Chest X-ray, PA view. Patient: 37 years old, sex F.
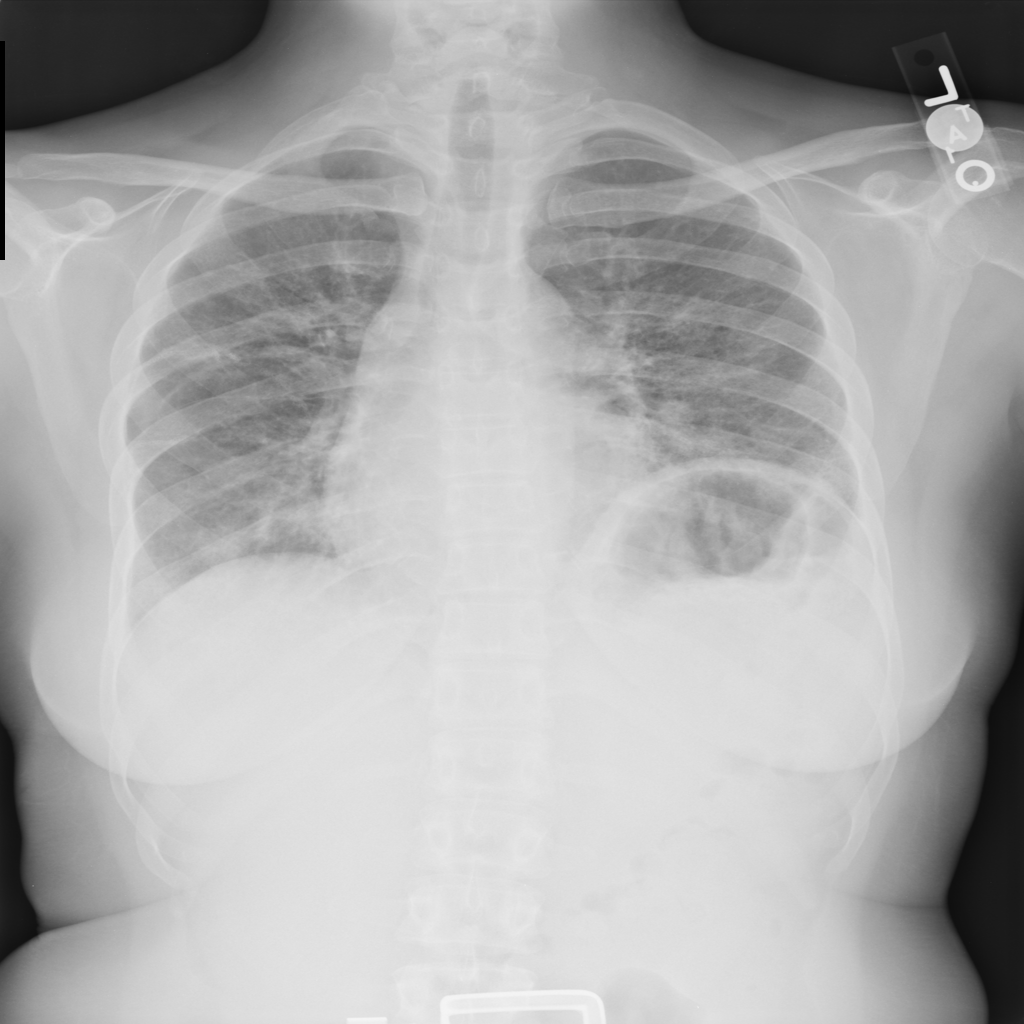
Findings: No Finding